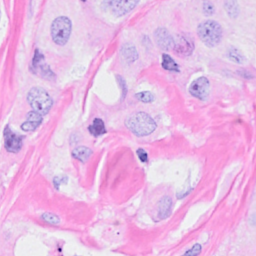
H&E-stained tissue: Breast